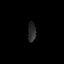
Tissue: lung
Cell type: Others
Senescence score: 0.2082
Nuclear area (px): 161
Mean DAPI intensity: 40.547